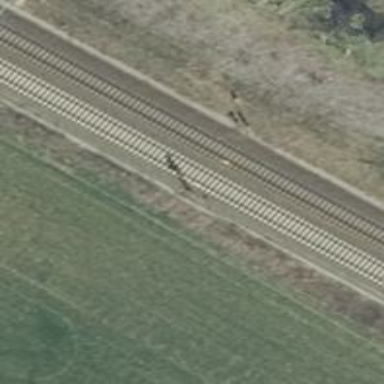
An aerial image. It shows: Railway signal.